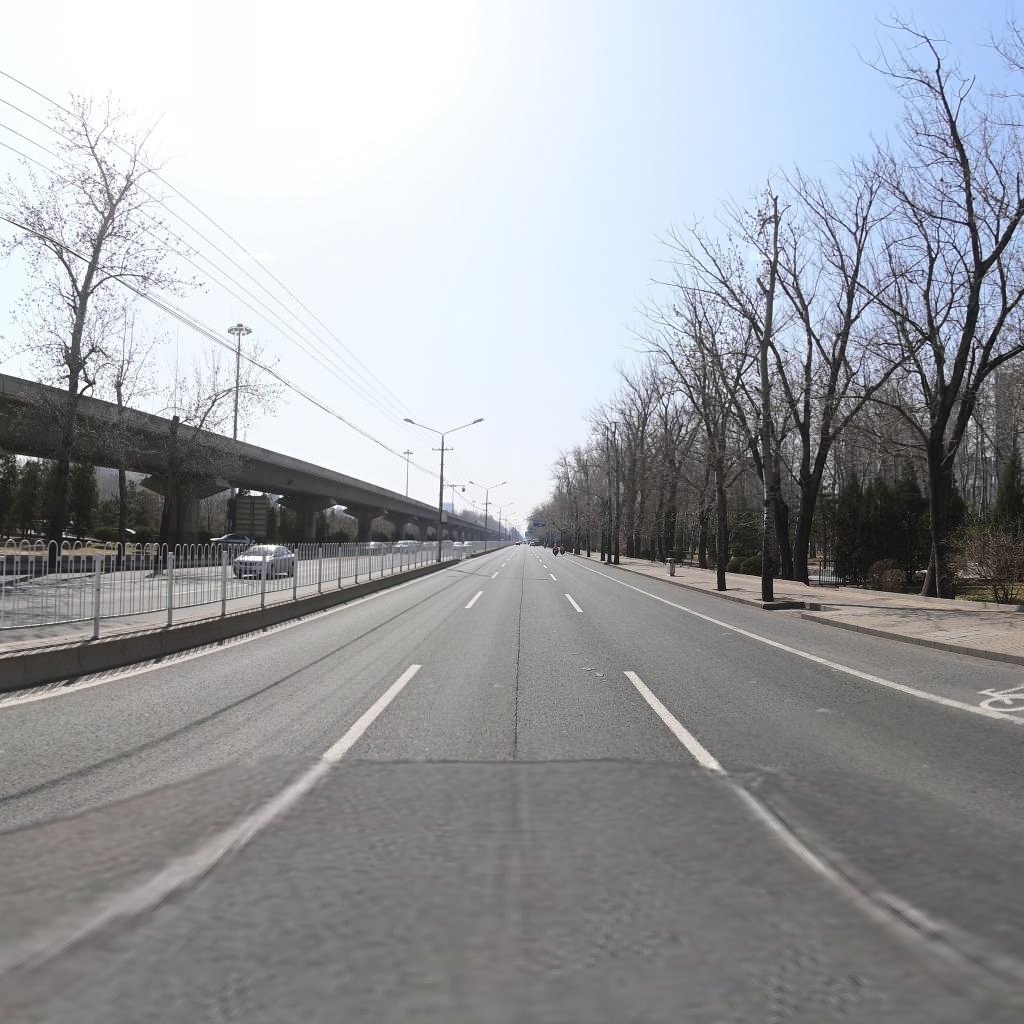
Region: Chaoyang
Road damage annotations: longitudinal crack